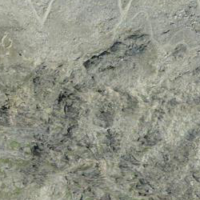
EUNIS habitat code: 48
Species observed at this site:
Saxifraga bryoides
Oenanthe oenanthe
Juncus jacquinii
Achillea erba-rotta
Hieracium villosum
Achillea nana
Pyrrhocorax graculus
Gentiana brachyphylla
Silene acaulis
Lotus alpinus
Ranunculus glacialis
Aglais urticae
Sedum alpestre
Saxifraga moschata
Androsace alpina